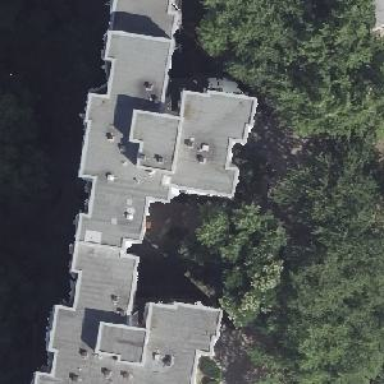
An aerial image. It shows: Grey flat-roofed building with apartments.